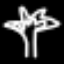
Label: palm tree